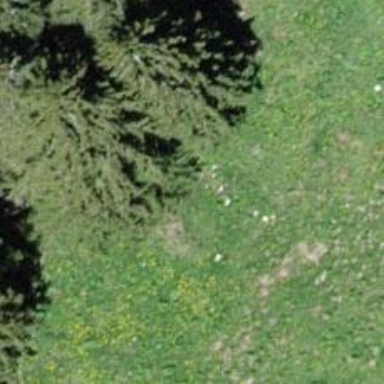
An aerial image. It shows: Needle-leaved tree in natural setting.